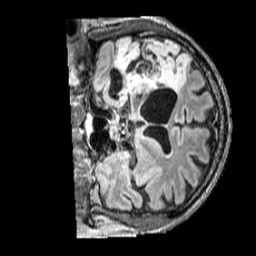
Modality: FLAIR
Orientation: coronal
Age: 64
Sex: male
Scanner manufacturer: siemens
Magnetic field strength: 3 T
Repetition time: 5 s
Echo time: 0.387 s